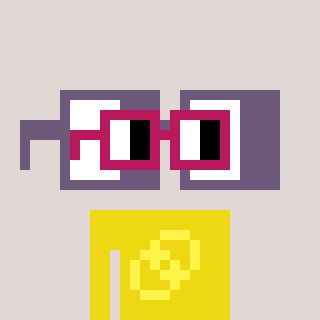
a pixel art character with square dark red glasses, a glasses-shaped head and a yellow-colored body on a warm background